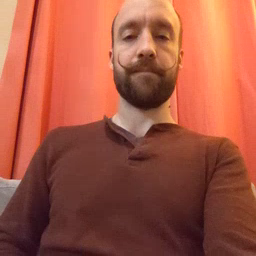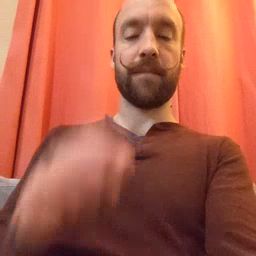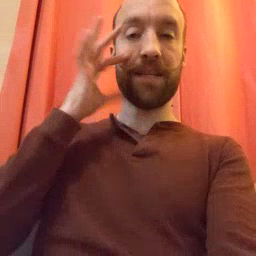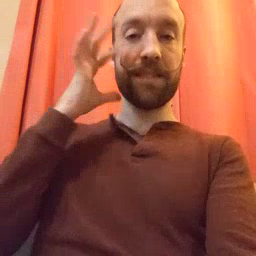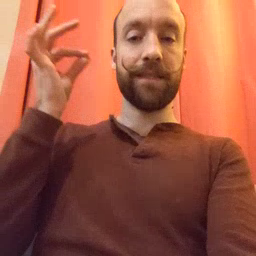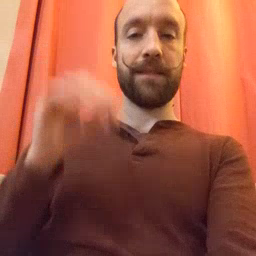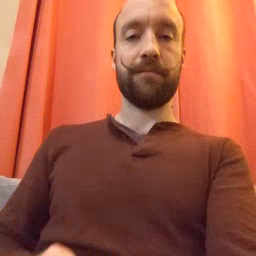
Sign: cat